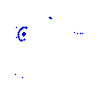
Particle: pion